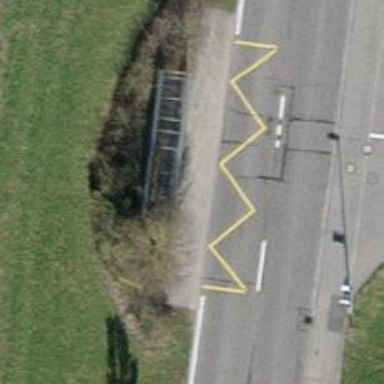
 serving as platform for public transportation."